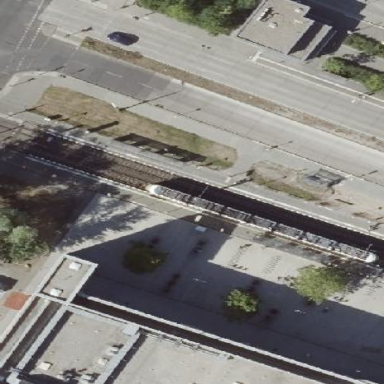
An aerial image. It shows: Platform for public transport with shelter. This platform is for trams and railways.